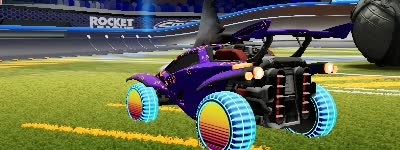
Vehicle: octane